Interaction volume radius: 5 \u00c5
Interaction volume height: 15 \u00c5
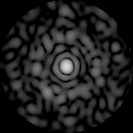
Disorder parameter: 0.8415